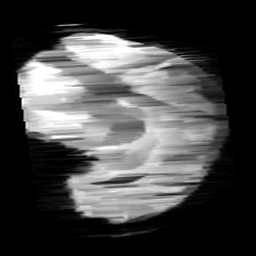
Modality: minIP
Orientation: sagittal
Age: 12
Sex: female
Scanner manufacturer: siemens
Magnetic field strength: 3 T
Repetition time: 0.027 s
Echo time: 0.02 s